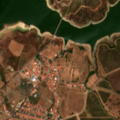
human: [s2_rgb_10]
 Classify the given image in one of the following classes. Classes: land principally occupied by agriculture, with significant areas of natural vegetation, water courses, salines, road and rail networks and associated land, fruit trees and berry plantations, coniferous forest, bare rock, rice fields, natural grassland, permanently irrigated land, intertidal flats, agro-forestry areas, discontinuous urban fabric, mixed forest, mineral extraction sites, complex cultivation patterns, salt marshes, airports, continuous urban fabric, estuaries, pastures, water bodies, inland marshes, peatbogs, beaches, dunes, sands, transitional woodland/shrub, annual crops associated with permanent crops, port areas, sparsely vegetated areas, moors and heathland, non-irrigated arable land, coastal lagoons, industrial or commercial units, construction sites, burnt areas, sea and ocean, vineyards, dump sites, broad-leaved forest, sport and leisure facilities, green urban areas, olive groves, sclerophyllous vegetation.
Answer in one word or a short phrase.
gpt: discontinuous urban fabric, olive groves, complex cultivation patterns, agro-forestry areas, water bodies